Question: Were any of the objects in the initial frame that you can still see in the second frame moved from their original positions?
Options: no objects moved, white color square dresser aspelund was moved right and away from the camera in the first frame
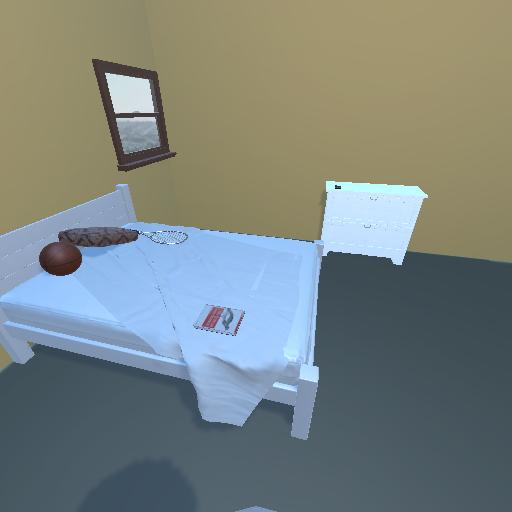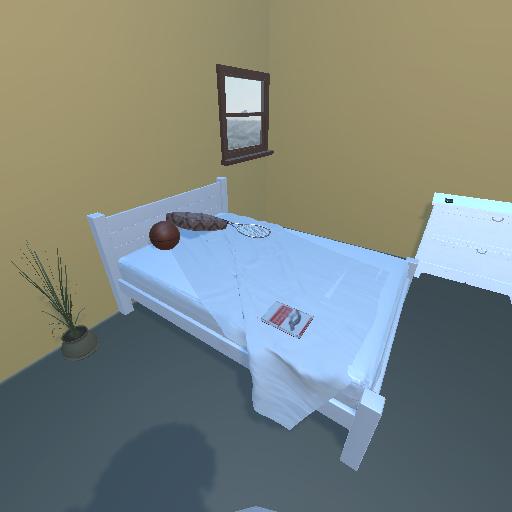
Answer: no objects moved